Question: My C++ code, which is part of <URL>
I modify the 'C++ GrayscaleTransform' to include the following code.
However, my C++ code fails to locate namespace 'Windows::Storage'.
'''
LPCWSTR zPath = Windows::Storage::ApplicationData::Current->TemporaryFolder->Path->Data();
'''
Is there any additional settings I need to do?
I can make it compiled, by turning on .

But by doing this, it will give me additional linking error and warnings.
'''
warning LNK4197: export 'DllGetActivationFactory' specified multiple times; using first specification
warning LNK4197: export 'DllCanUnloadNow' specified multiple times; using first specification
warning LNK4197: export 'DllGetActivationFactory' specified multiple times; using first specification
warning LNK4197: export 'DllCanUnloadNow' specified multiple times; using first specification
error LNK2005: _DllCanUnloadNow@0 already defined in dllmain.obj
error LNK1169: one or more multiply defined symbols found
'''
Comment out 'DllCanUnloadNow' will produce runtime error.
I get a runtime break at
'''
// GrayscaleTransform.dll!Microsoft::WRL::Details::ModuleBase::ModuleBase() Line 155 + 0x46 bytes C++
ModuleBase() throw()
{
#ifdef _DEBUG
// This indicates that there were two instances of the module created or race conditon during module creation
// If you are creating object with new/delete please make sure that you haven't created more than one module
// and you disabled static initalization with __WRL_DISABLE_STATIC_INITIALIZE__
// otherwise please initialize/create module in main()
__WRL_ASSERT__(::InterlockedCompareExchangePointer(reinterpret_cast<void* volatile*>(&module_), this, nullptr) == nullptr &&
"The module was already instantiated");
SRWLOCK initSRWLOCK = SRWLOCK_INIT;
__WRL_ASSERT__(reinterpret_cast<SRWLOCK*>(&moduleLock_)->Ptr == initSRWLOCK.Ptr && "Different value for moduleLock_ than SRWLOCK_INIT");
(initSRWLOCK);
#else
module_ = this;
#endif
}
'''
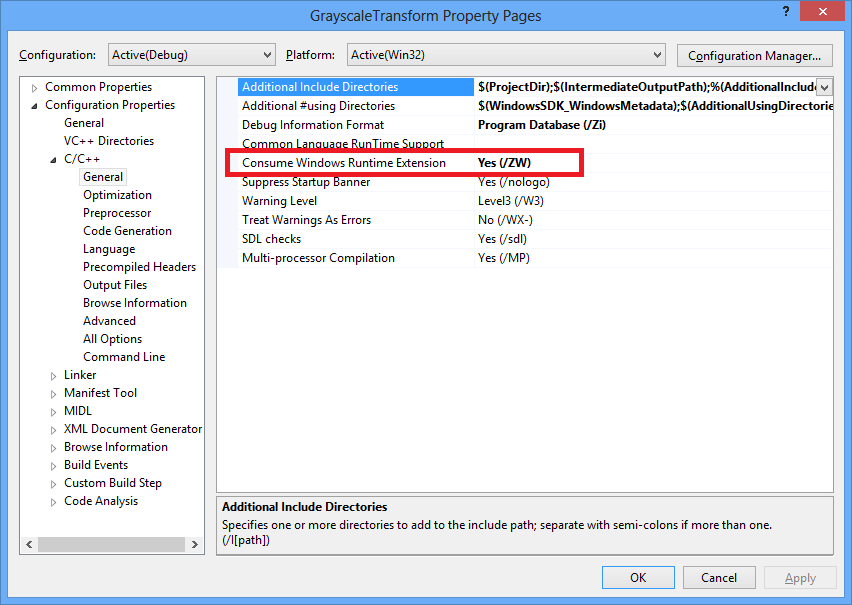
Answer: The linker errors occur because you enabled C++/CX in the GrayscaleTransform project. Your project defines the listed entry points in dllmain.cpp. When you enable C++/CX, vccorlib gets linked into your module, and it also defines these entry points.
The runtime error occurs because the C++/CX infrastructure in vccorlib creates a Module, and your entry point tries to create a different kind of Module. There can only be one Module in a module.
You need to make a few more changes to the GrayscaleTransform project to be able to use C++/CX in it:
- Remove the four Dll*() functions from dllmain.cpp. You will rely instead on the definitions linked in from vccorlib. Note that the class registration ('ActivatableClass(CGrayscale)') is still required.- In the C++ Preprocessor options, ensure that '_WINRT_DLL' is defined in the "Preprocessor Definitions."- In the Linker input options, remove the "Module Definition File."
Note that you will need to be very careful when mixing C++/CX and "low-level" C++ using WRL. Most expressions that involve C++/CX types can throw exceptions, and you must ensure that no exceptions are ever allowed to cross the ABI boundary.
Alternatively, consider not using C++/CX and instead using WRL throughout your project. It will be more verbose, but if you are already using WRL for other parts of the project, it may make more sense.